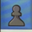
Piece: bP